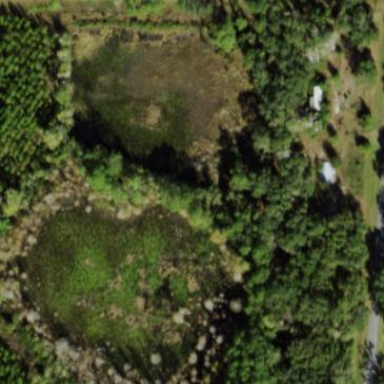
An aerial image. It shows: Marsh wetland.